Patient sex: F
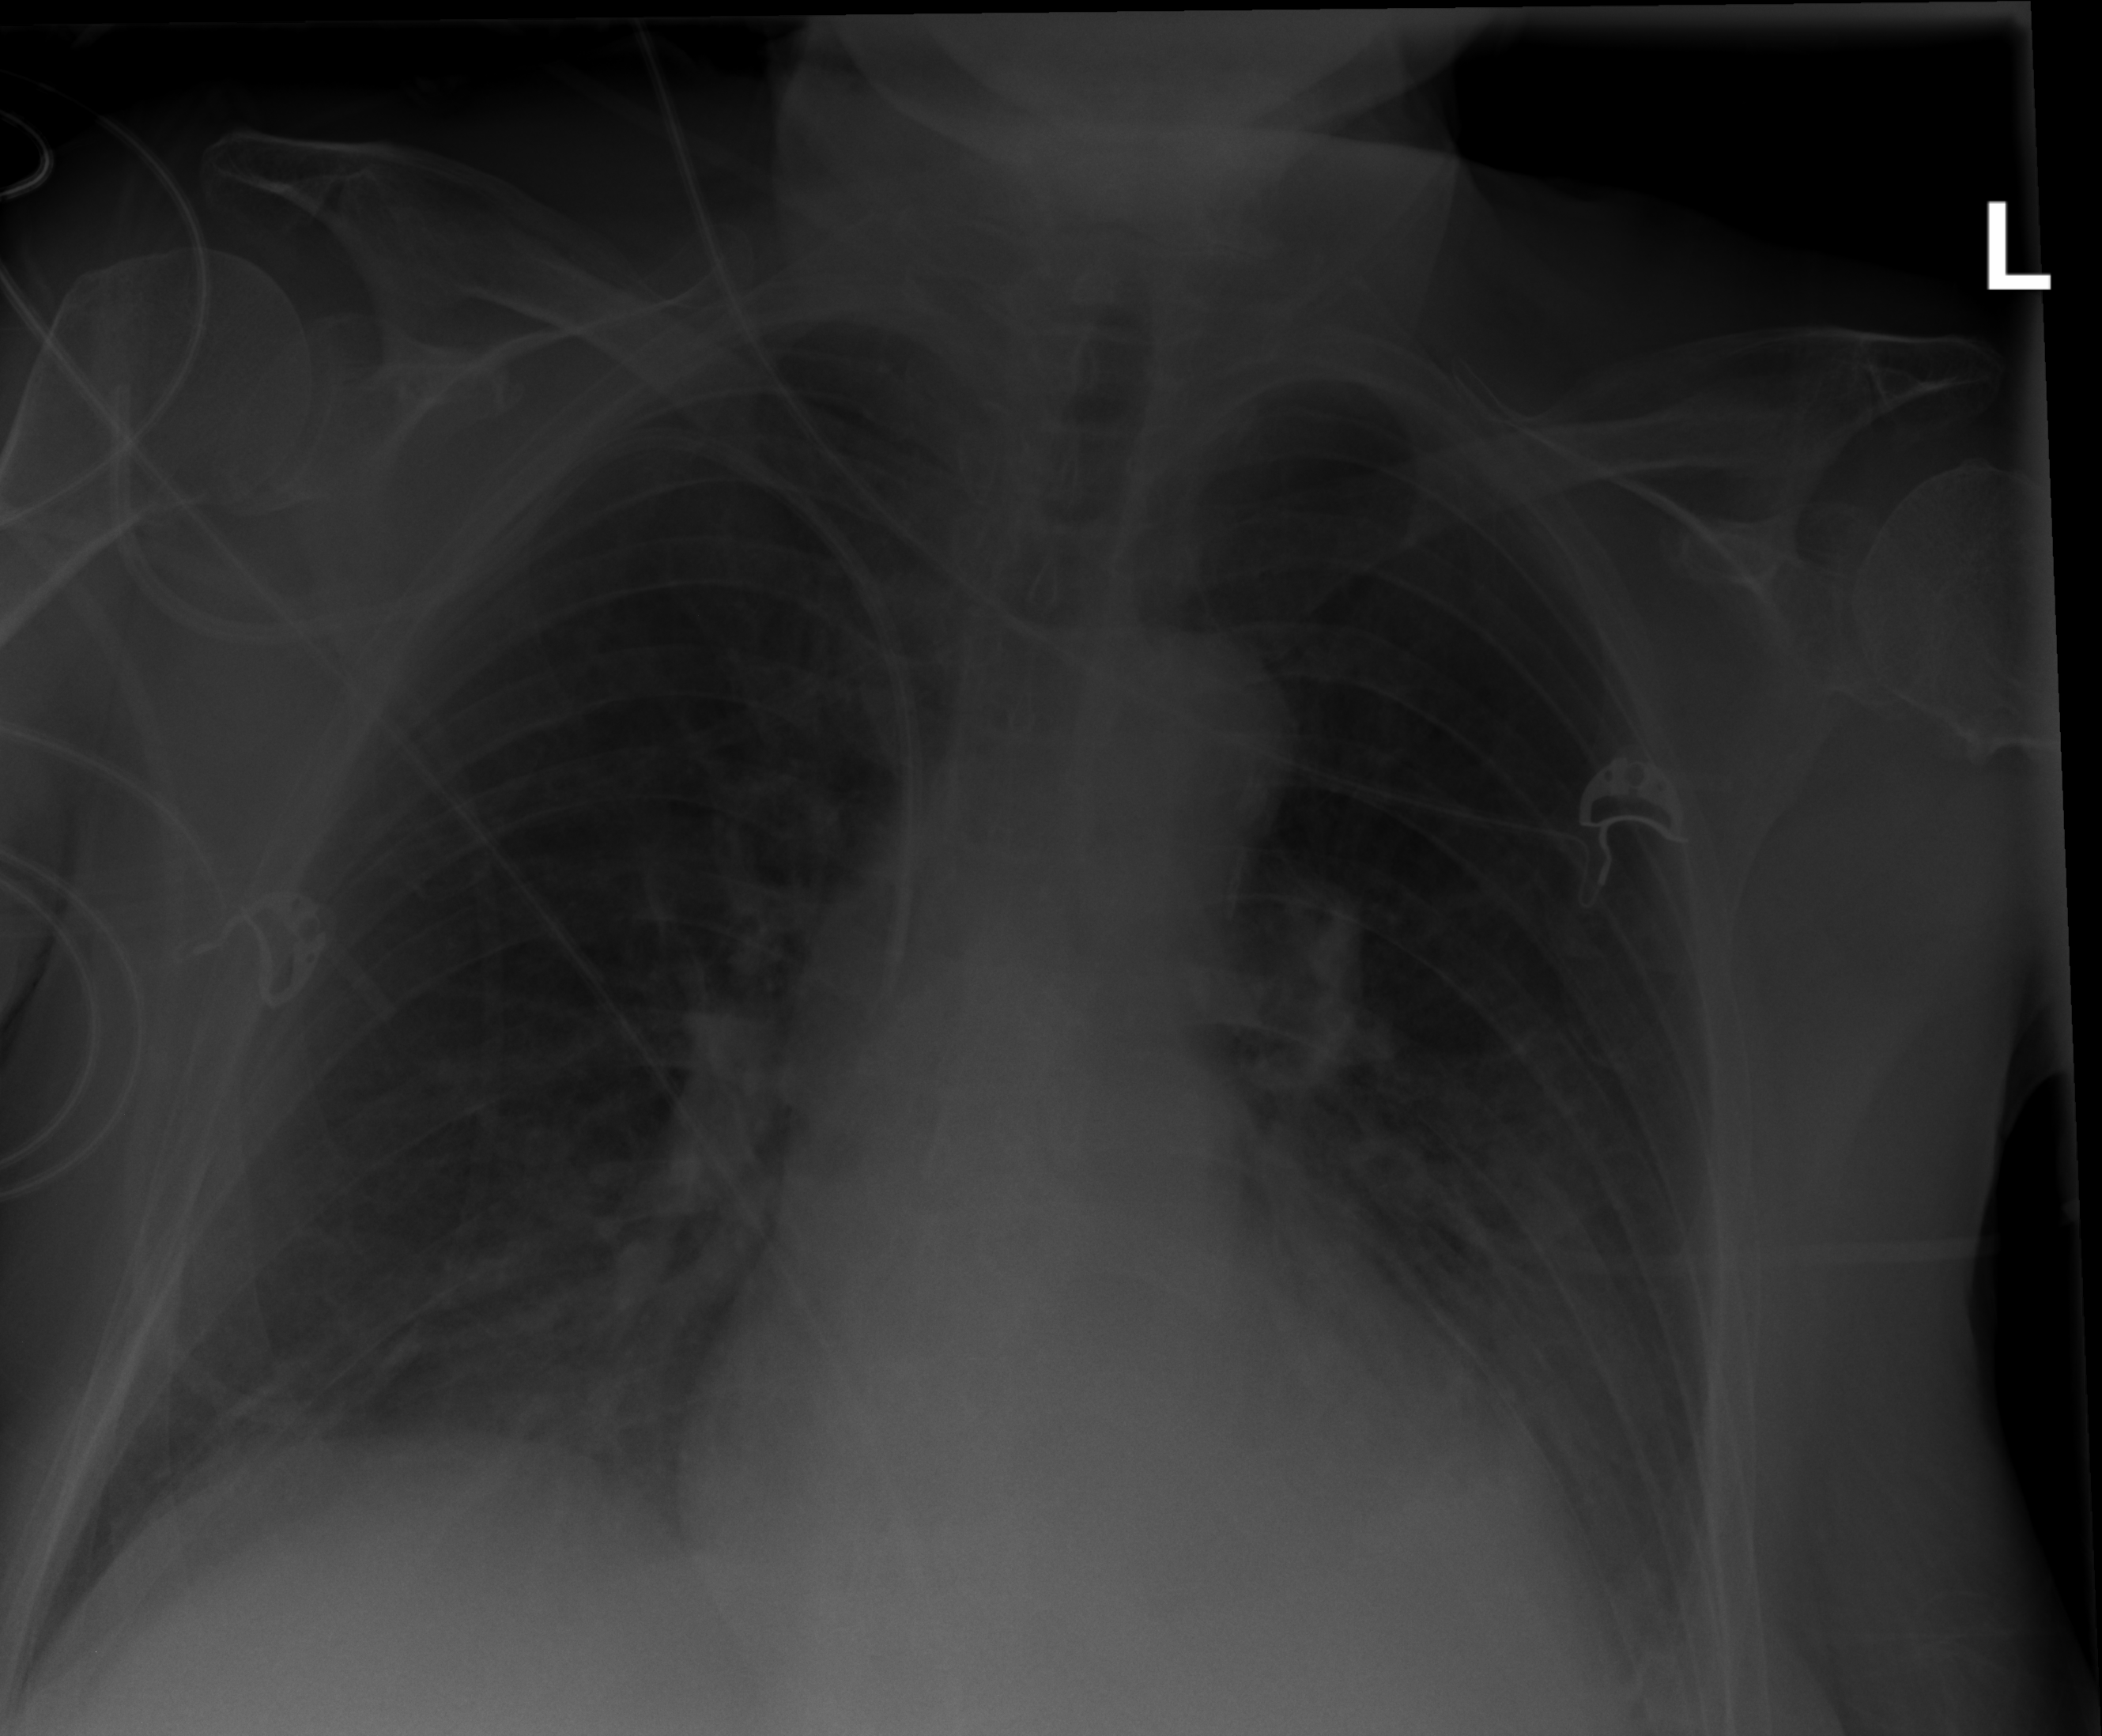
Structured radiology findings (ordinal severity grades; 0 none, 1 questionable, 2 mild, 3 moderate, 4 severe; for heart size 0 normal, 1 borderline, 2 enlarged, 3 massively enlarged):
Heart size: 2
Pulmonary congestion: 0
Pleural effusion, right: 0
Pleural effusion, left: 2
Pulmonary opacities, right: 0
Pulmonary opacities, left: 1
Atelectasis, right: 2
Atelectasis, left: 2